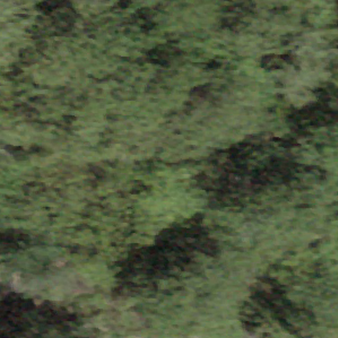
Label: other